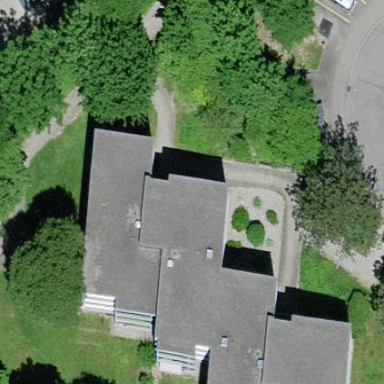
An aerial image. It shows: Residential building.